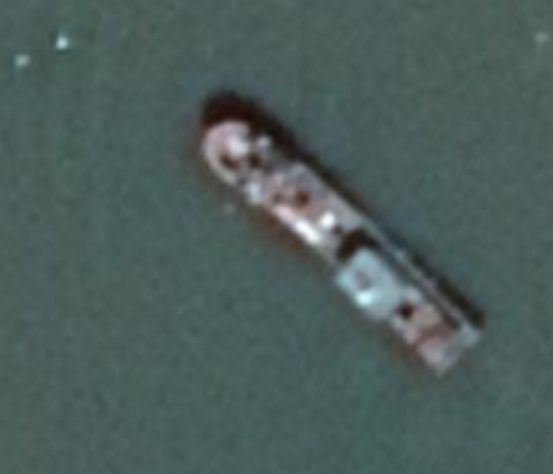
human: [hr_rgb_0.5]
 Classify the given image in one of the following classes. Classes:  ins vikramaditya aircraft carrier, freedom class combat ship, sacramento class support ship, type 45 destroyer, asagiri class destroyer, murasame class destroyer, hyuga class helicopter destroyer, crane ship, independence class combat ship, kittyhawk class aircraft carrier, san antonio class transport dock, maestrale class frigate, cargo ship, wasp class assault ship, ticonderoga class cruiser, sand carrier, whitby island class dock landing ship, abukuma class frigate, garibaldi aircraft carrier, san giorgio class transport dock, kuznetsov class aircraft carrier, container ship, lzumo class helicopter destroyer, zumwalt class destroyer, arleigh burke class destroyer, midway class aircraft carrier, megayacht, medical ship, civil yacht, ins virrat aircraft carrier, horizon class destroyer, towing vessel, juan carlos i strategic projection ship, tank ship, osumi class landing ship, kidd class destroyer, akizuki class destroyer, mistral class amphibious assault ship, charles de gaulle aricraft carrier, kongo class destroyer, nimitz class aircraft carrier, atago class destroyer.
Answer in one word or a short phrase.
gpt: Cargo ship